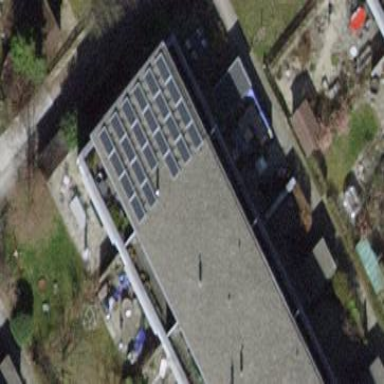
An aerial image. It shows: Building with flat roof.